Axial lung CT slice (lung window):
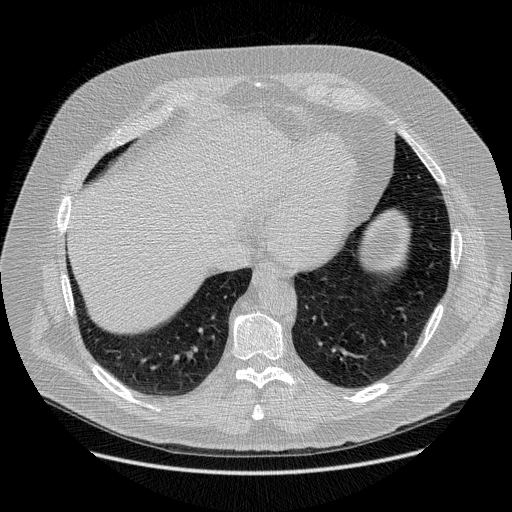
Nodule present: no